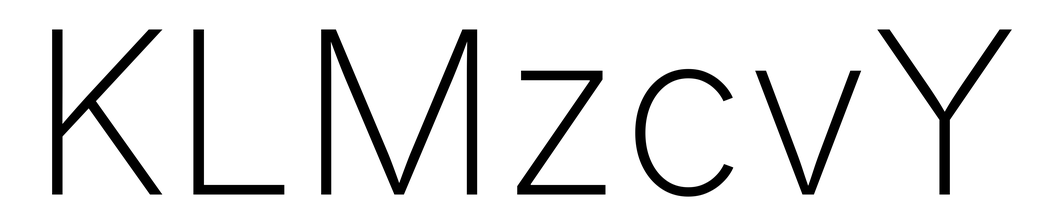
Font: Inter_ExtraLight